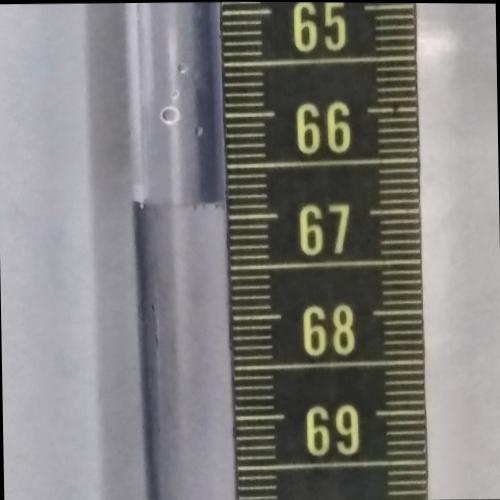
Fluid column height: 66.9 cm